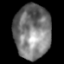
Tissue: lung
Cell type: Fibroblasts
Senescence score: 0.2387
Nuclear area (px): 1941
Mean DAPI intensity: 121.182